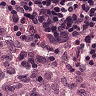
Metastatic tissue present: no